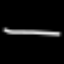
Label: line